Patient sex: M
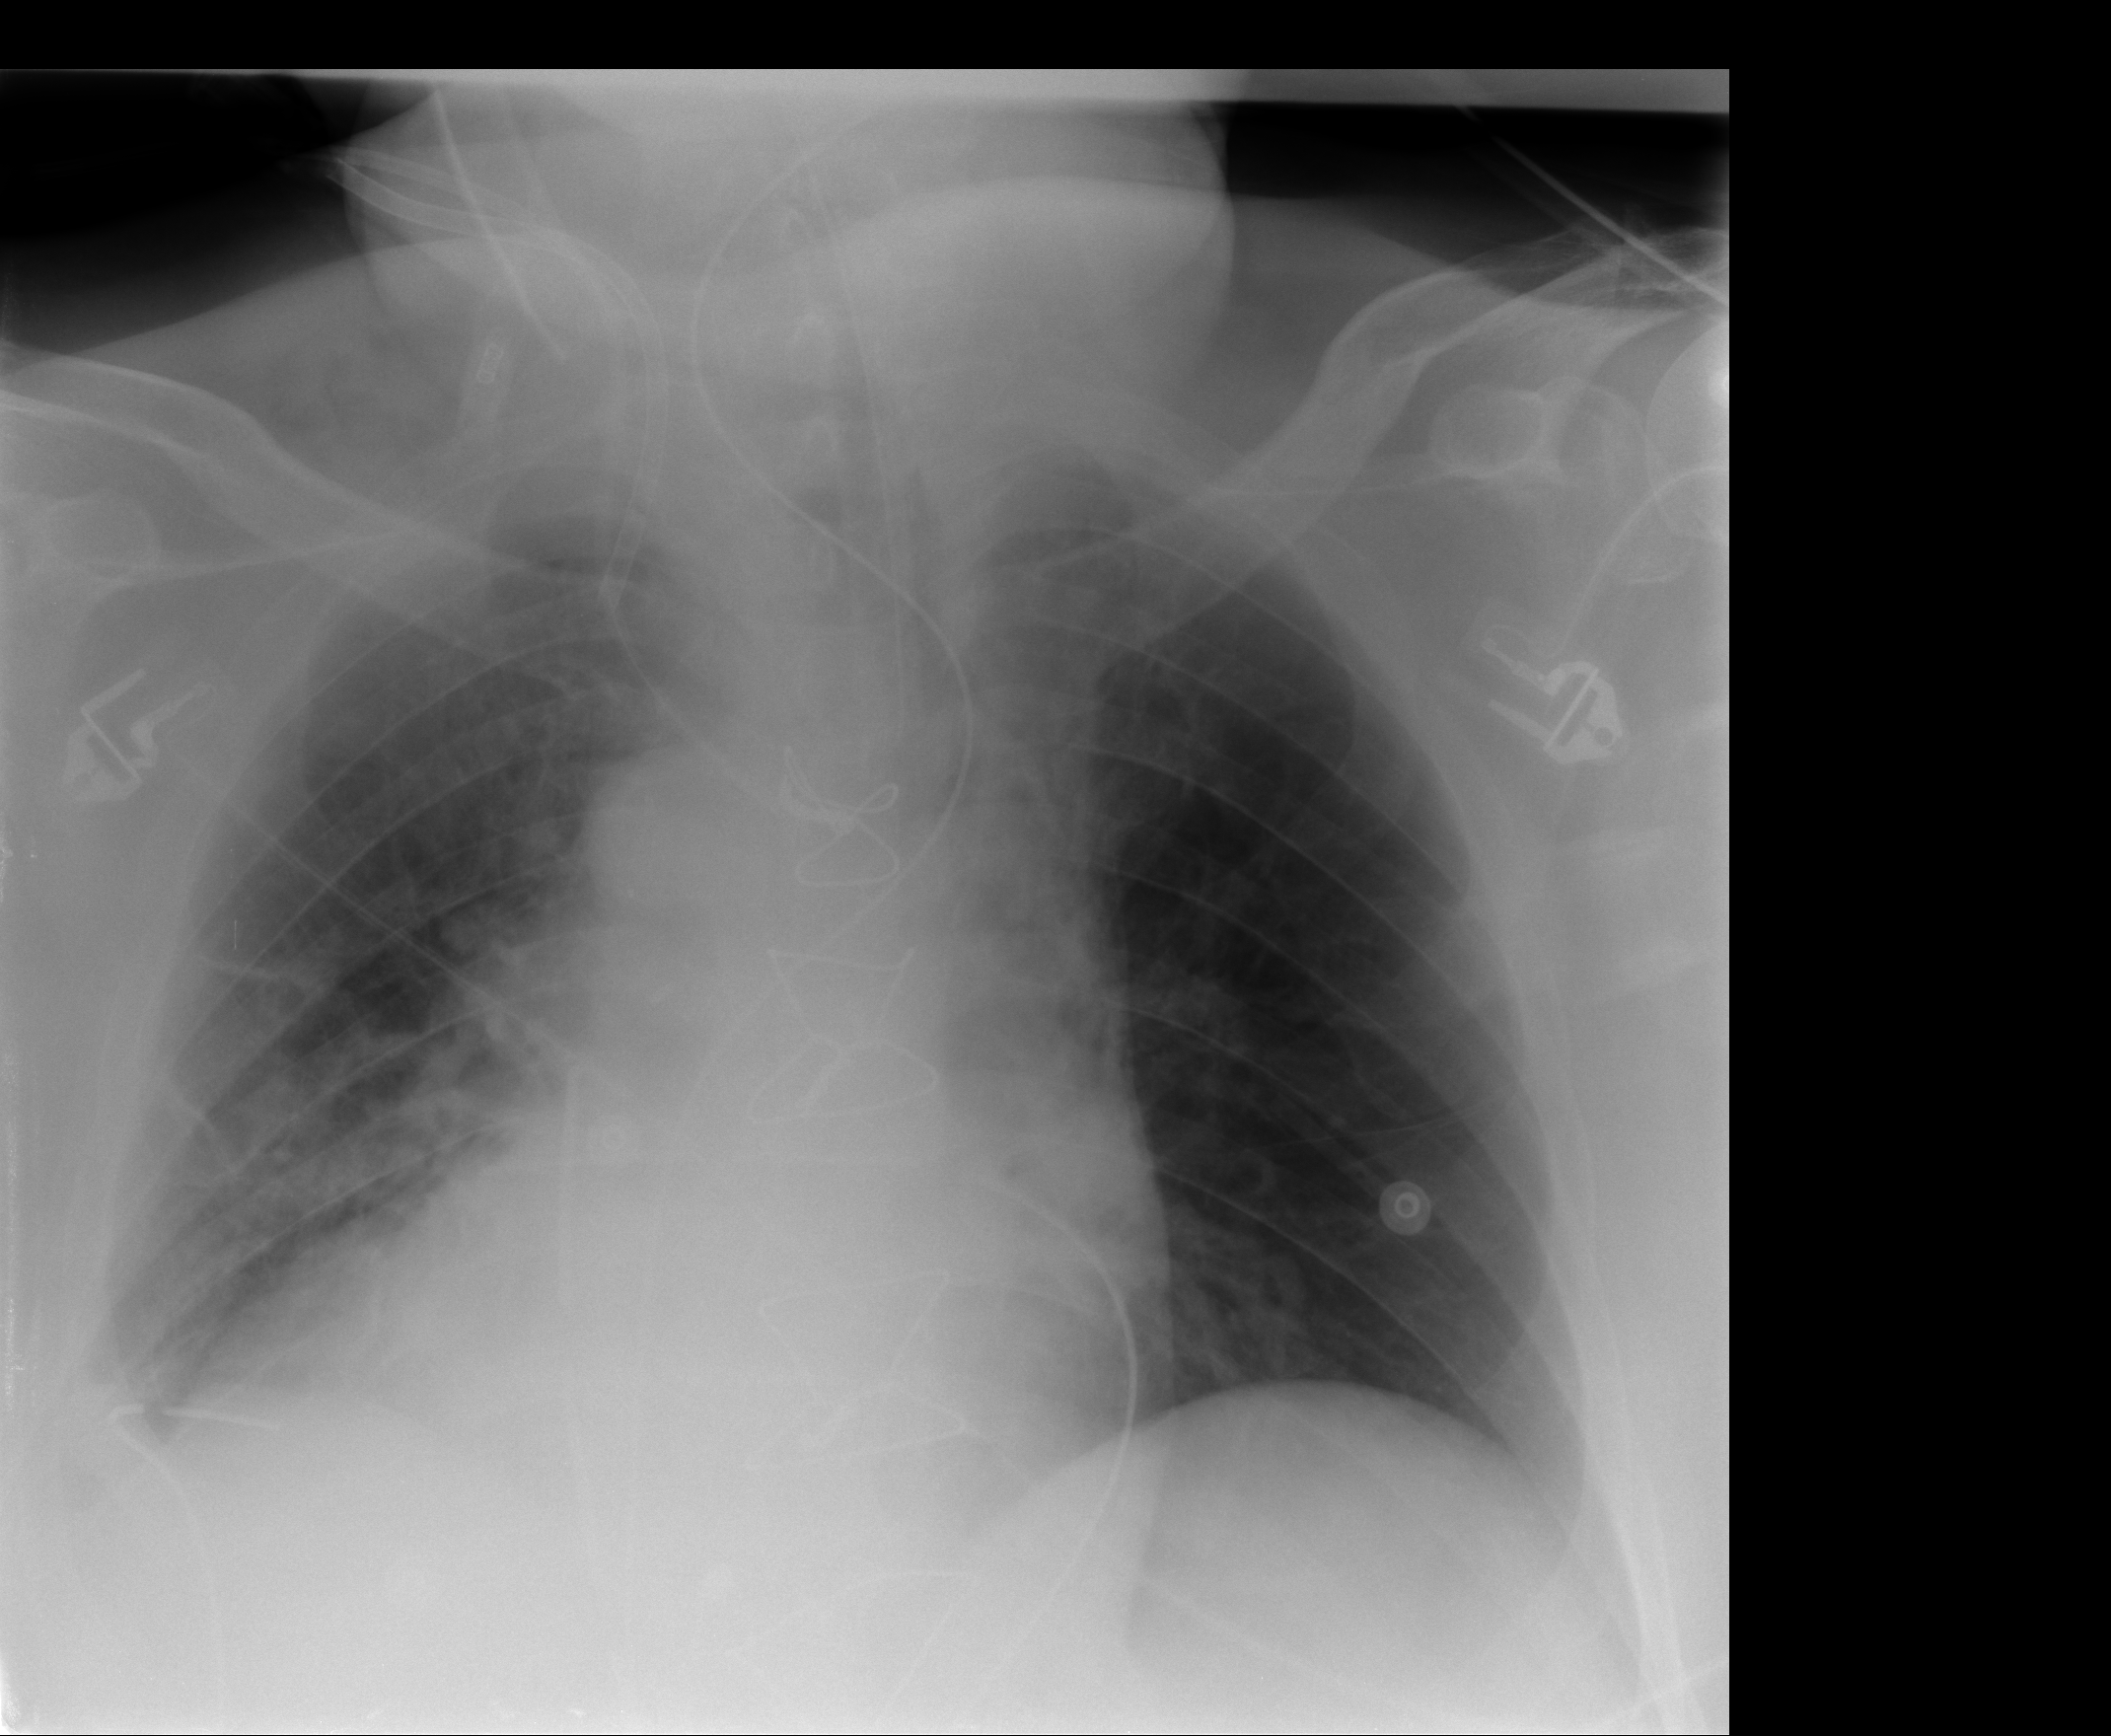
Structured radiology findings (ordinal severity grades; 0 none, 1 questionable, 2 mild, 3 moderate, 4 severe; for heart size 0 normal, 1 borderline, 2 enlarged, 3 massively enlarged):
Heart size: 0
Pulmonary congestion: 0
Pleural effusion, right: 2
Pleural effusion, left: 0
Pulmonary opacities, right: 2
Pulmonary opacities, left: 0
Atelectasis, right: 2
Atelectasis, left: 0